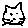
Label: cat